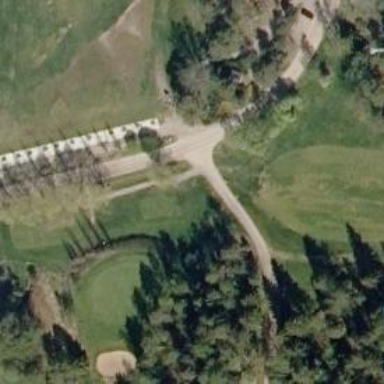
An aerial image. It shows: Path for both roads and golfers.